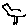
Label: bird